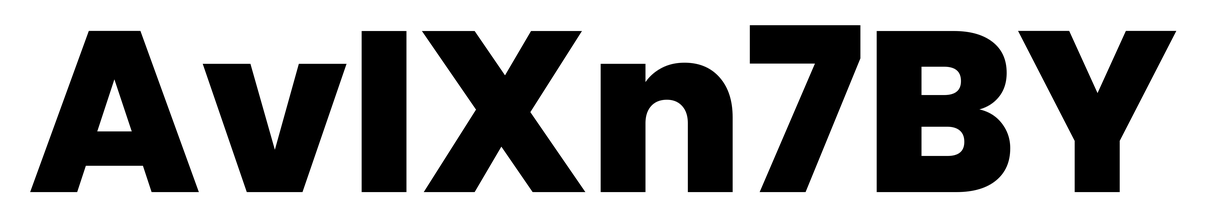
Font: Poppins-ExtraBold